Question: I'm running into the IE7 z-index stacking bug, but I can't find a way to work around it. Here's a simple HTML test case:
'''
<!doctype html />
<html>
<head>
</head>
<body>
<div style="position:relative; width:500px;">
<div style="position:absolute; top:0; left:30px; width:300px; height:30px; border:1px solid #ff0000;">
<p style="margin:0;">Menu</p>
<ul style="position:absolute; z-index:100; list-style:none; margin:0; padding:0; background-color:#fff; border:1px solid #0000ff;">
<li><a href="#">Menu Item</a></li>
<li><a href="#">Menu Item</a></li>
<li><a href="#">Menu Item</a></li>
<li><a href="#">Menu Item</a></li>
<li><a href="#">Menu Item</a></li>
<li><a href="#">Menu Item</a></li>
</ul>
</div>
<div style="position:absolute; z-index:1; top:40px; width:500px; height:75px; background-color:#ccc;">
<p>Header</p>
</div>
</div>
</body>
</html>
'''
In this example, you'll see that there are two absolutely positioned elements in the top level div. The first one is a menu, and the second one is a header. The menu items are not stacked correctly and show up behind the header.

I've read a lot of posts about the IE7 z-index bug, but I haven't found anything that helps me with this specific problem. Thanks!
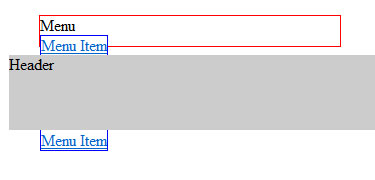
Answer: This is a common problem with IE7 and z-index. Here's a reference to a previous question I answered which also contains more references for further reading.
<URL>
Long story short, if the HEADER box and the MENU box are sibings, you need to set the z-index on those. IE7 doesn't work if you only set the z-index on the menu items.
'''
<div style="position:absolute; top:0; left:30px; width:300px; height:30px; border:1px solid #ff0000;">
'''
The DIV above needs a higher z-index because it's a sibling that contains children that are doing the overlapping.
In a sense, it's required in IE7 for the parent elements to give z-index to it's children. While not technically correct, it's easier to say or understand this way.
Here's a Fiddle: <URL>